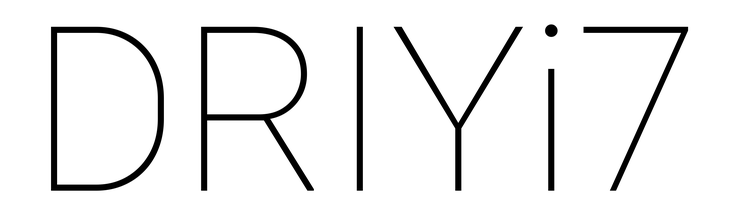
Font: Roboto_Thin